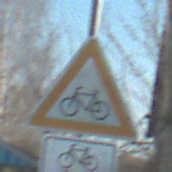
Verkehrszeichen: RadverkehrRechts
Zusatzzeichen unten: RichtungsangabeDurchPfeile9
Umgebung: Outdoor, Suburban
Tageszeit: MorningAfternoon
Wetter: Clear
Licht: Natural
Jahreszeit: NotSpecified
Kontrast: HighContrast